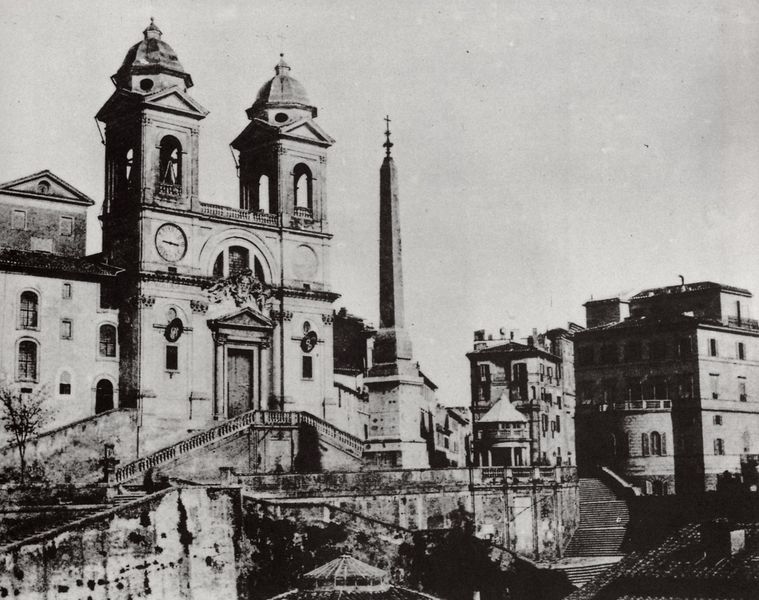
Titel: SS. Trinità dei Monti
Künstler: Italienischer Photograph
Standort: Rom
Institution: Sammlung Incisa della Rocchetta
Schlagwörter: baum, berg, himmel, schatten, weiß, bäume, kirchturm, landschaft, menschen, stadt, fenster, grau, laterne, licht, schwarz, säule, tür, blick, dach, gebäude, haus, haube, alt, architektur, barock, stein, häuser, brüstung, kirche, sonne, rechts, renaissance, schräg, rund, turm, spanien, terrasse, ansicht, fassade, fassaden, italien, zwei, hang, dächer, giebel, mauer, pilaster, rundbogen, kuppel, krieg, treppe, treppen, zerstörung, uhr, aufgang, geländer, stufen, tor, foto, fotografie, kirchtürme, photographie, eingang, glockenturm, kreuz, kuppeln, türme, balustrade, schwarzweiß, hauben, rathaus, kathedrale, rom, photo, halbkreis, kreisbogen, dreiecksgiebel, gemäuer, portal, wappen, gesims, glocke, mauern, obelisk, stadtlandschaft, freitreppe, treppengeländer, mediterran, aufnahme, glocken, aufstieg, turmuhr, gebälk, dreckig, tympanon, aedikula, gesimse, treppenaufgang, tempietto, westfassade, westwerk, uhren, zwei türme, baukunst, glockentürme, kegeldach, doppelturmfassade, kirchenglocken, hochbarock, dreickgiebel, glockengeschoss, glockentutm, oobelisk, tymppanon, westbau, dopellganger, porta nigra, typmatnon, trinita